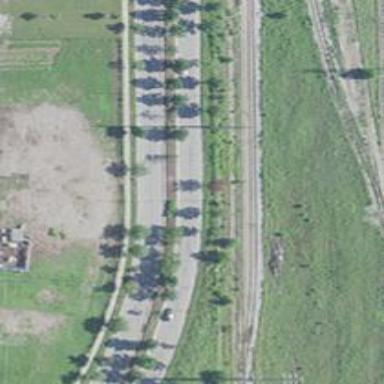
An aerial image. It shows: Abandoned railway siding.